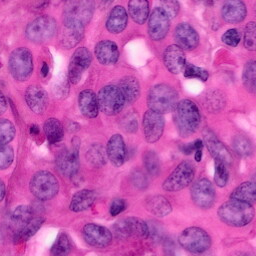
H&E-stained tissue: Pancreatic